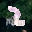
Label: 2